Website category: university
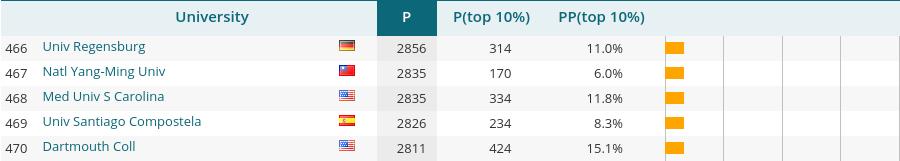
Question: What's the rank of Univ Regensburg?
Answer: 466

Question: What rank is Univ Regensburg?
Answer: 466

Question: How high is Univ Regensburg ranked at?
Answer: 466

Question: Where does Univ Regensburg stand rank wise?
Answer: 466

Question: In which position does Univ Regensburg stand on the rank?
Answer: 466

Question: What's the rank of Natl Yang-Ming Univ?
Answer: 467

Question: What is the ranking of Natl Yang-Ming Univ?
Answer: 467

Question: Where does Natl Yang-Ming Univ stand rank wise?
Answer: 467

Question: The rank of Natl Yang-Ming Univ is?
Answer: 467

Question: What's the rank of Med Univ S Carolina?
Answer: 468

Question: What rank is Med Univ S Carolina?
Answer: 468

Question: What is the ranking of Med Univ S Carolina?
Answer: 468

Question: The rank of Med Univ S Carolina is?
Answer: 468

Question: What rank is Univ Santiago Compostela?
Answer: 469

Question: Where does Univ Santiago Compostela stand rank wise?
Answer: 469

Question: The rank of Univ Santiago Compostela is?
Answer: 469

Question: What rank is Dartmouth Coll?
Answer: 470

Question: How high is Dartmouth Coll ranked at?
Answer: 470

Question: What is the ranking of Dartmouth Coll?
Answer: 470

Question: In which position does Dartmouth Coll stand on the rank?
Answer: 470

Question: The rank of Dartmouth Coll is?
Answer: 470

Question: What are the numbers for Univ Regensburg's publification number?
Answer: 2856

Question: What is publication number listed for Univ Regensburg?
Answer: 2856

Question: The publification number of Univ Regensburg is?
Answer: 2856

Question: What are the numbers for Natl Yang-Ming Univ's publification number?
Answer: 2835

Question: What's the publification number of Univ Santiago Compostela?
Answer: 2826

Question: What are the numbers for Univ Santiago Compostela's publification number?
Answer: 2826

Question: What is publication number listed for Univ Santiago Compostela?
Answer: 2826

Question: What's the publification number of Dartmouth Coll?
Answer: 2811

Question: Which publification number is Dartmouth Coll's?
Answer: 2811

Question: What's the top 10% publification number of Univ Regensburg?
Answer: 314

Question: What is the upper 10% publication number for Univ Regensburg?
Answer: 314

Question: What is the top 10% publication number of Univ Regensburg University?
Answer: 314

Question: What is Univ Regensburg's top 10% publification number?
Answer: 314

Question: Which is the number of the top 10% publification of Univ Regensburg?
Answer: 314

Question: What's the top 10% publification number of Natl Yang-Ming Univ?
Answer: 170

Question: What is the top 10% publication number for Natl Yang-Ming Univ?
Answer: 170

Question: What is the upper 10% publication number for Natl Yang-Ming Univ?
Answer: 170

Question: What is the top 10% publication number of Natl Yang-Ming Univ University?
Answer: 170

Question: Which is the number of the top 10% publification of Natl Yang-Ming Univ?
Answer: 170

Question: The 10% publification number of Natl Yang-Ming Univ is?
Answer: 170

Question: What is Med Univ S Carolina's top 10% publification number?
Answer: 334

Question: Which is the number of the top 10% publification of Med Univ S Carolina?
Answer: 334

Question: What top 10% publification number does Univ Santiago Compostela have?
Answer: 234

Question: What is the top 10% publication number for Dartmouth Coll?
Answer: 424

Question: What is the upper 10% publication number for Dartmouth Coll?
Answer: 424

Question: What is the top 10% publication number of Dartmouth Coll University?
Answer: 424

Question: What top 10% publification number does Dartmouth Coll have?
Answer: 424

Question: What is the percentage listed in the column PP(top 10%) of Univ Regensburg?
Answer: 11.0%

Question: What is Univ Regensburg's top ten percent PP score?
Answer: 11.0%

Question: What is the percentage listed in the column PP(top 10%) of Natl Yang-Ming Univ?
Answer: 6.0%

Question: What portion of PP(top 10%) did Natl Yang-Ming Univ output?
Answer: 6.0%

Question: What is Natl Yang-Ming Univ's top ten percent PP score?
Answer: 6.0%

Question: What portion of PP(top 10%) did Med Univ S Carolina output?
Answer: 11.8%

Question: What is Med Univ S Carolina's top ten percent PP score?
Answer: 11.8%

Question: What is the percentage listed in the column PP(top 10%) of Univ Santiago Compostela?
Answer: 8.3%

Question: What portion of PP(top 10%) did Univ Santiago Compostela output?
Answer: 8.3%

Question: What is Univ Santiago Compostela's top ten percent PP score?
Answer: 8.3%

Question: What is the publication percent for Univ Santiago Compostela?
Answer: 8.3%

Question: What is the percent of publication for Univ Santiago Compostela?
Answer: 8.3%

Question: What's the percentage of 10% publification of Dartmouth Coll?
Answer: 15.1%

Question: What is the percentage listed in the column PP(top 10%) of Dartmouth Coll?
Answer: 15.1%

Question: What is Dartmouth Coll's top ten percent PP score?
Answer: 15.1%

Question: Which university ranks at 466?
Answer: Univ Regensburg